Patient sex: F
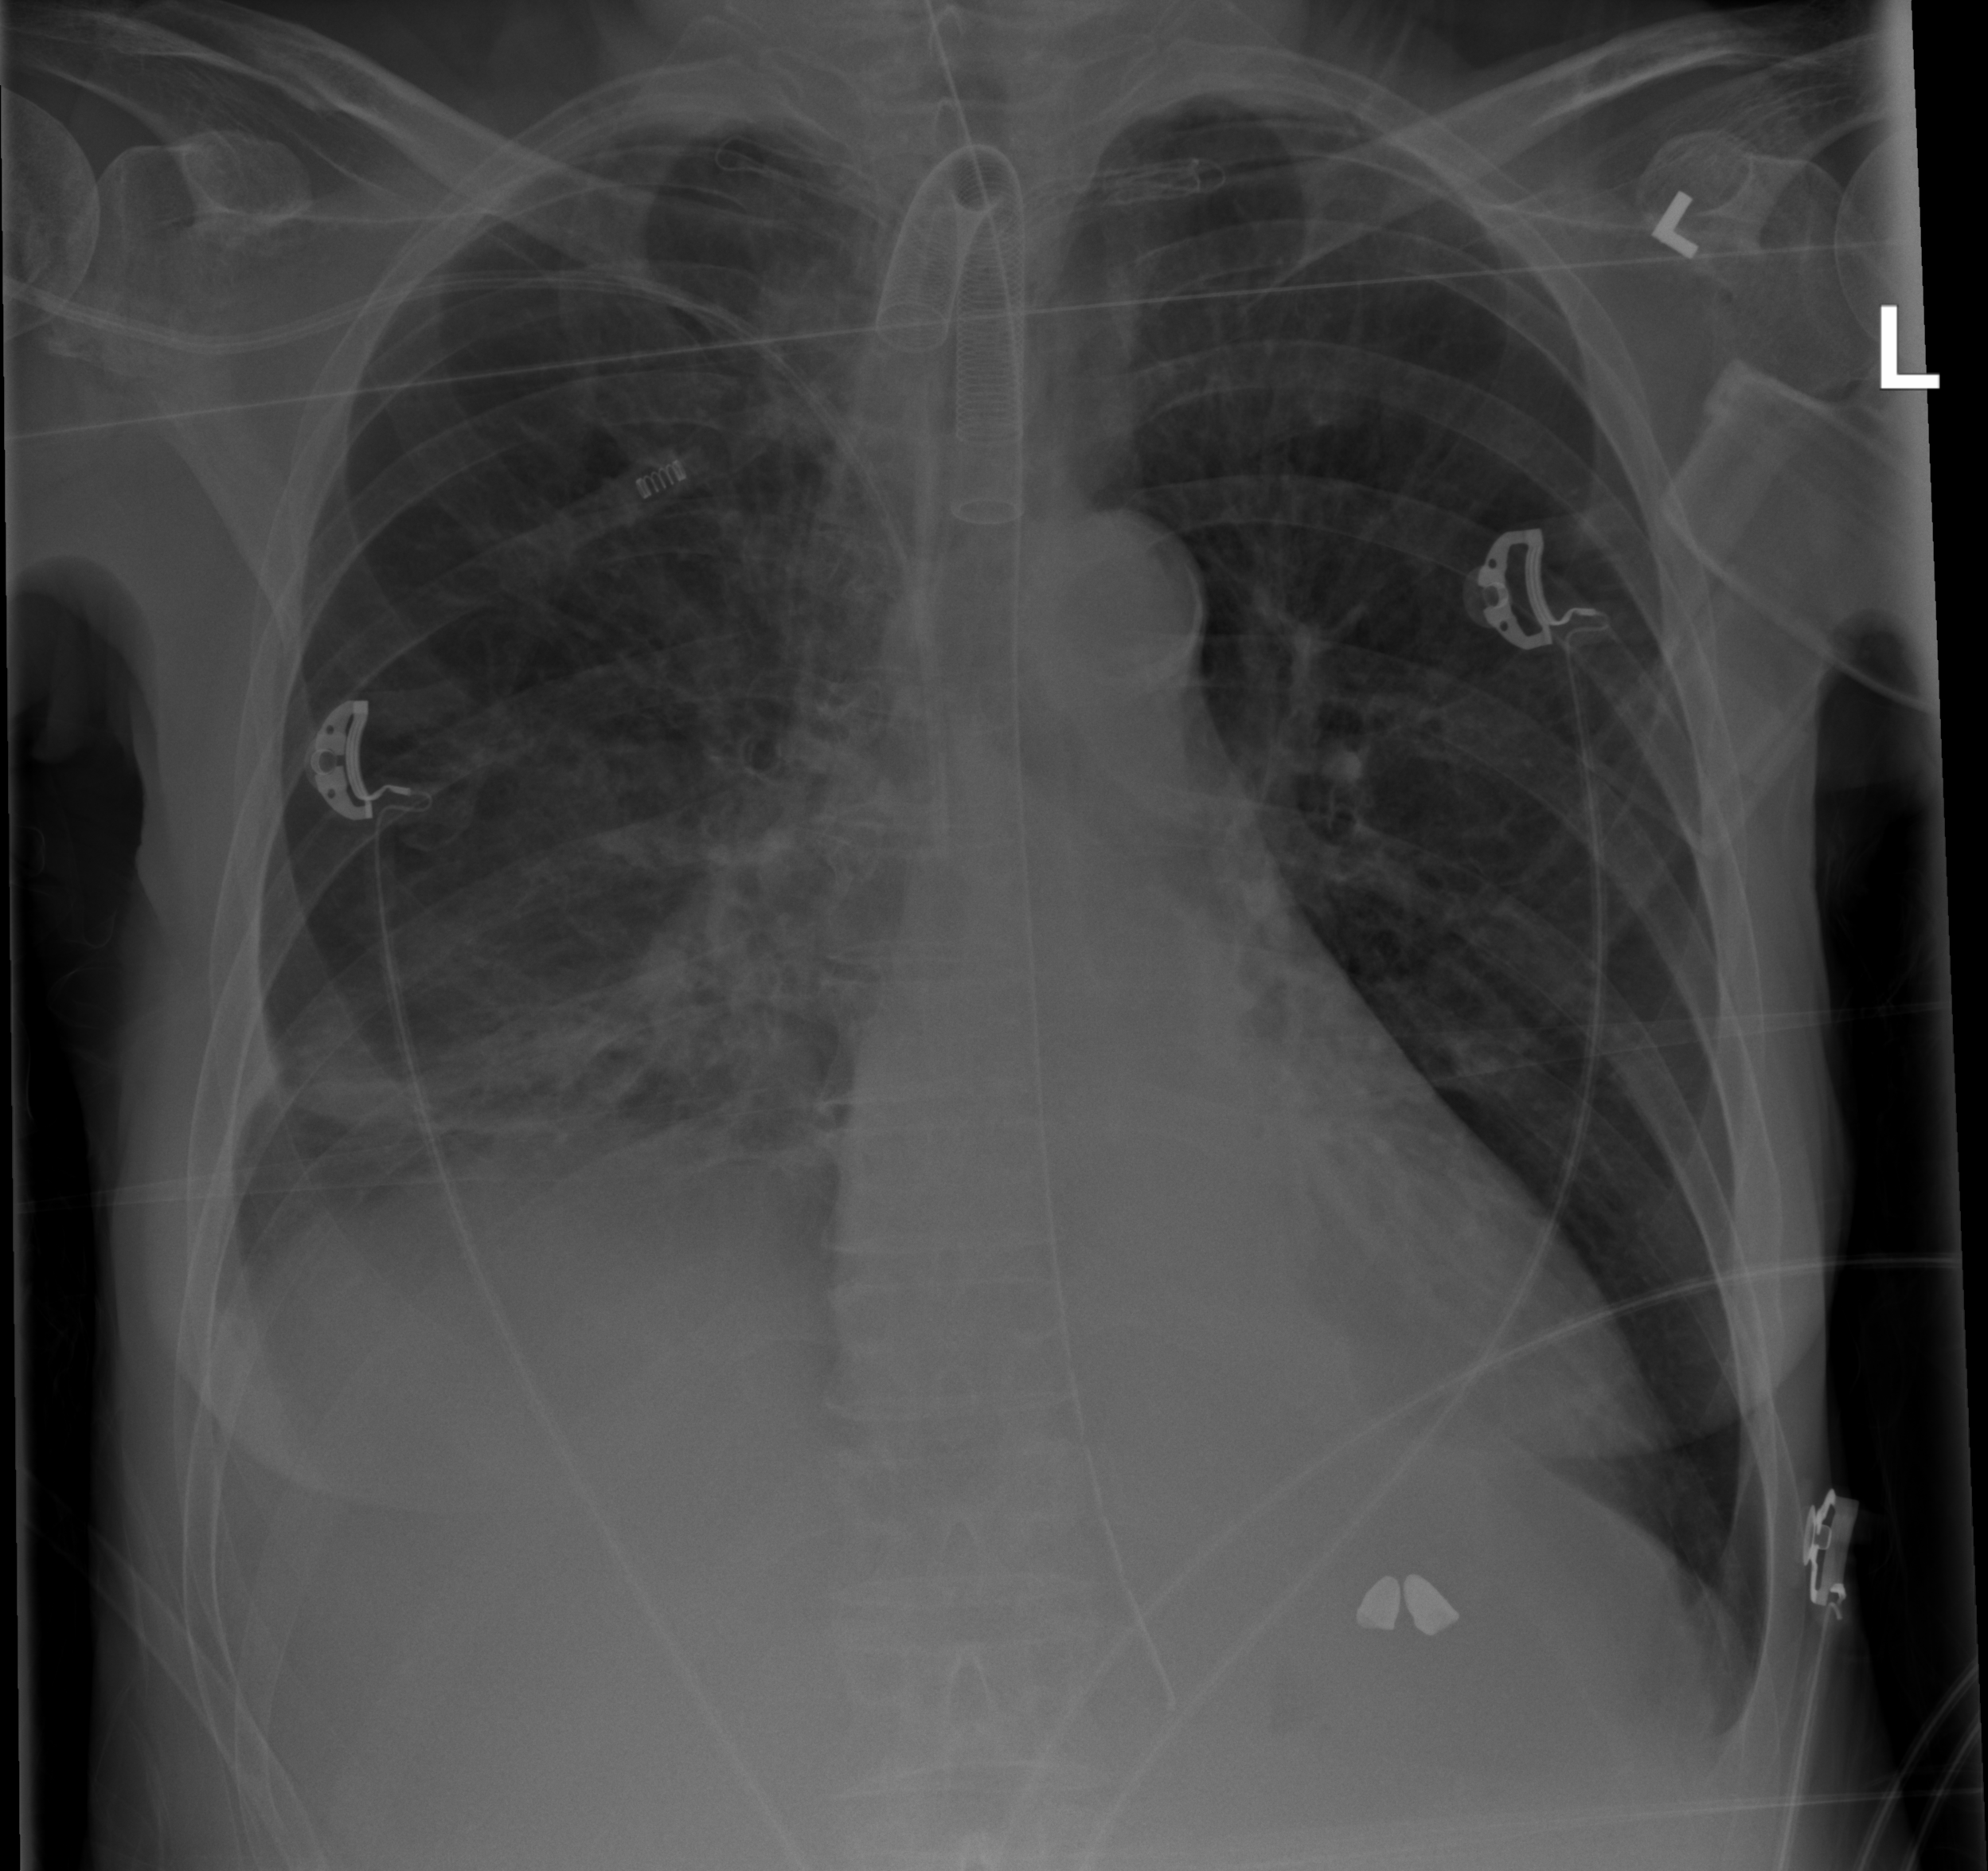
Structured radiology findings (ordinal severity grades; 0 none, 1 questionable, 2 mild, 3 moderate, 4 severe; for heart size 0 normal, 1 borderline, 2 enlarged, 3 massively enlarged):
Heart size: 0
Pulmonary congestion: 2
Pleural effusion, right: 3
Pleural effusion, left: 2
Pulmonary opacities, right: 1
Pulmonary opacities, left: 0
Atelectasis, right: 3
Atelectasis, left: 1